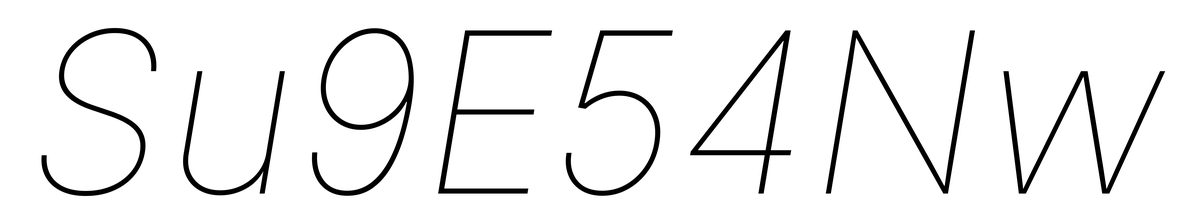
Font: Inter-Italic_Thin_Italic